Question: Following <URL>
I would like to change the error bar colors. I have figured out a way after a number of attempts:
'''
a = plt.gca()
b = a.bar(range(4), [2]*4, yerr=range(4))
c = a.get_children()[8]
c.set_color(['r','r','b','r'])
'''
Is there any better way? Certainly 'a.get_children()[8]' is not a general solution at all.

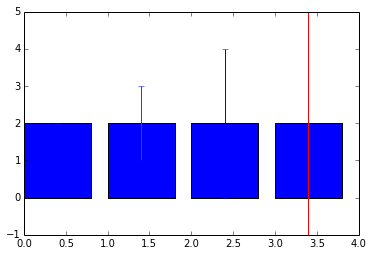
Answer: If you just want to set them to a single color, use the 'error_kw' kwarg (expected to be a dict of keyword arguments that's passed on to 'ax.errorbar').
Also, just so you know, you can pass a sequence of facecolors directly to 'bar', though this won't change the errorbar color.
As a quick example:
'''
import matplotlib.pyplot as plt
fig, ax = plt.subplots()
ax.bar(range(4), [2] * 4, yerr=range(1, 5), alpha=0.5,
color=['red', 'green', 'blue', 'cyan', 'magenta'],
error_kw=dict(ecolor='gray', lw=2, capsize=5, capthick=2))
ax.margins(0.05)
plt.show()
'''

However, if you want the errorbars to be different colors, you'll either need to plot them individually or modify them afterwards.
If you use the latter option, the capline colors actually can't be changed individually (note that they're not changed in @falsetru's example either). For example:
'''
import matplotlib.pyplot as plt
fig, ax = plt.subplots()
colors = ['red', 'green', 'blue', 'cyan', 'magenta']
container = ax.bar(range(4), [2] * 4, yerr=range(1, 5), alpha=0.5, color=colors,
error_kw=dict(lw=2, capsize=5, capthick=2))
ax.margins(0.05)
connector, caplines, (vertical_lines,) = container.errorbar.lines
vertical_lines.set_color(colors)
plt.show()
'''

The 'caplines' object in the answer above is a tuple of two 'Line2D's: One line for all of the top caps, and one line for all of the bottom caps. There's not way to change the colors of the caps individually (it's easy to set them all to the same color) without removing that artist and creating a 'LineCollection' in its place.
Therefore, you're better off just plotting the errorbars individually in this case.
E.g.
'''
import matplotlib.pyplot as plt
x, height, error = range(4), [2] * 4, range(1,5)
colors = ['red', 'green', 'blue', 'cyan', 'magenta']
fig, ax = plt.subplots()
ax.bar(x, height, alpha=0.5, color=colors)
ax.margins(0.05)
for pos, y, err, color in zip(x, height, error, colors):
ax.errorbar(pos + 0.4, y, err, lw=2, capsize=5, capthick=2, color=color)
plt.show()
'''